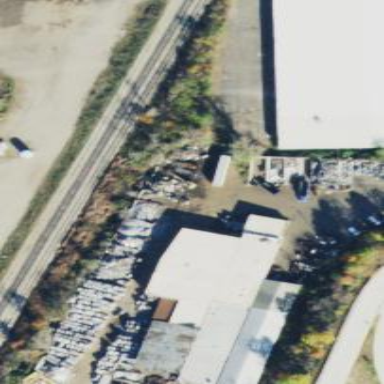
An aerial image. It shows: Industrial building.